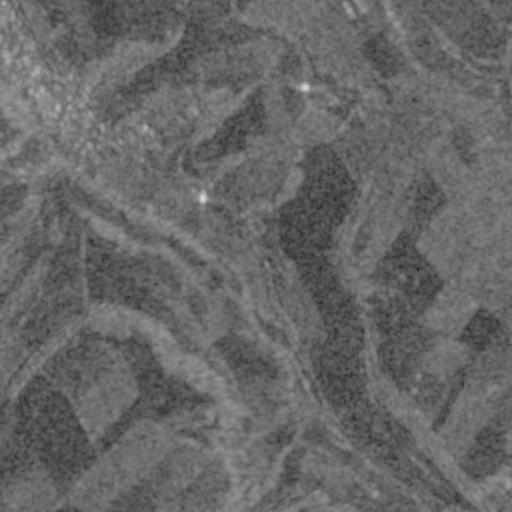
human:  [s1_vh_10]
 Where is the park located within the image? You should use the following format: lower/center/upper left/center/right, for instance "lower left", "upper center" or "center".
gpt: The park is located in the upper left of the image.
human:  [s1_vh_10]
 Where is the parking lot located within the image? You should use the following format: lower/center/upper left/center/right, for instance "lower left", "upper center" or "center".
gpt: The parking lot is located in the upper left of the image.
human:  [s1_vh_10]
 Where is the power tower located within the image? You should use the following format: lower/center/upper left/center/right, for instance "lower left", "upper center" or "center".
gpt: The power tower is located in the upper right of the image.
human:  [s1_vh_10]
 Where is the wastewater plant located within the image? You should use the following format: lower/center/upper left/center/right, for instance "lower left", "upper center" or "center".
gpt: The wastewater plant is located in the upper left of the image.
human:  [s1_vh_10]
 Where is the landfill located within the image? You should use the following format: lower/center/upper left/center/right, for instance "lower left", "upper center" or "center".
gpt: There is no landfill in the image.

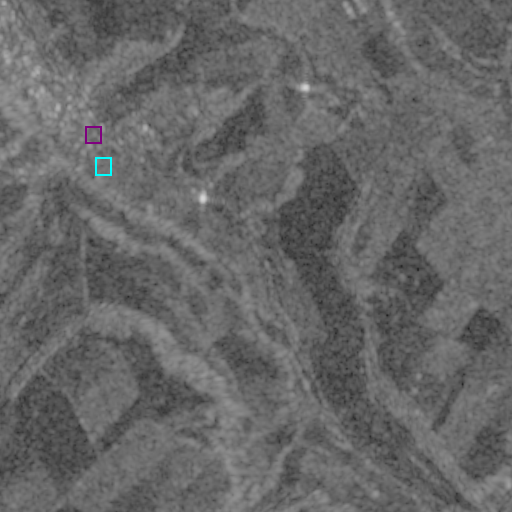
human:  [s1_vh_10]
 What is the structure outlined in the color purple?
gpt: The structure outlined in purple is a park.
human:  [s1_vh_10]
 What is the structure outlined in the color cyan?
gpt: The structure outlined in cyan is a wastewater plant.
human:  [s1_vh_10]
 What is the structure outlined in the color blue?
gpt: There is no blue outline.